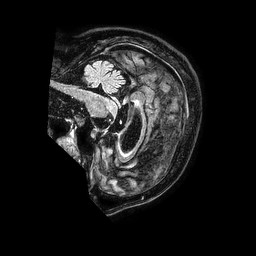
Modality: FLAIR
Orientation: sagittal
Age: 72
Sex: male
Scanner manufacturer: philips
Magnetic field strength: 1.5 T
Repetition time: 4.8 s
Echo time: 0.3 s